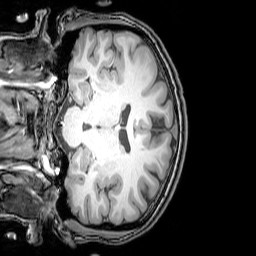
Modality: T1w
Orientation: coronal
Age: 24
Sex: female
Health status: healthy
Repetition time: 0.081 s
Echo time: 0.037 s